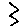
Label: zigzag